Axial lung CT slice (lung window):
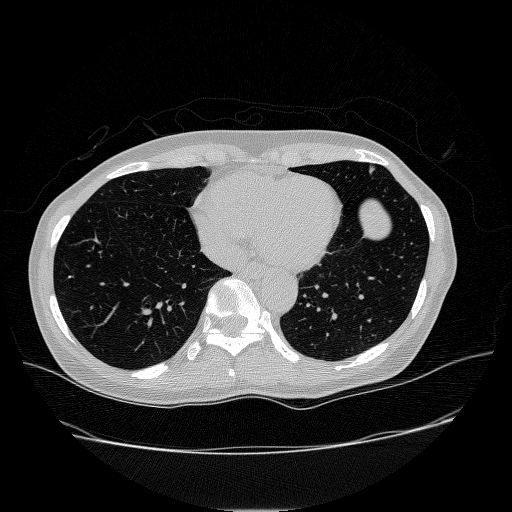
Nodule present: no